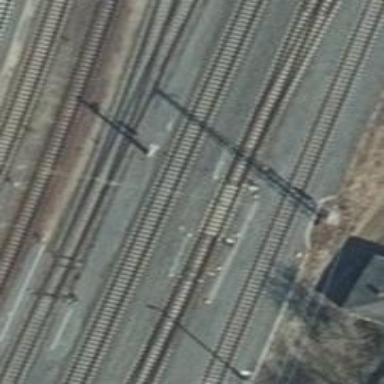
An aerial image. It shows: Railway track with contact line for electrification.